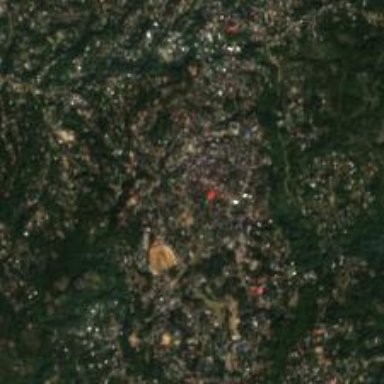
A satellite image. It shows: Town.